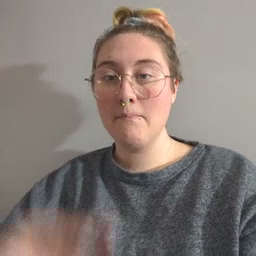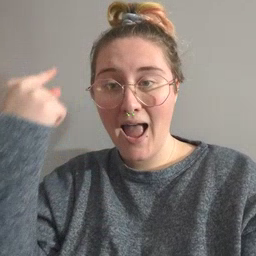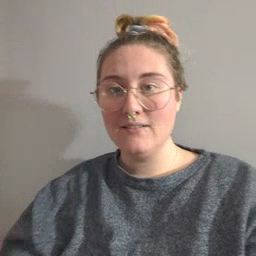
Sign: black